Question: HTML / CSS noobie here.
Sorry if this is a very easy problem, but I don't know how to word it on Google.

This is a (very, very) rudimentary website I am making for my high school robotics team.
How do I get the sidebar to start at the top and not centered? It is a table inside of another table.
Here is the CSS for the "sidebar:"
'''
#sidebar {
height: 100%;
width: 200px;
}
'''
EDIT: Here is the HTML:
'''
<body>
<table>
<tr class="banner">
<h1>Banner goes here</h1>
<p>Nothing here is final. No, the final site will not be this ugly.</p>
</tr>
<tr>
<td>
<table class="center" id="sidebar">
<tr><td>Home</td></tr>
<tr><td>About</td></tr>
<tr><td>Sponsors</td></tr>
<tr><td>Contact Us</td></tr>
<tr><td>FTC 5969</td></tr>
<tr><td>FRC 4538</td></tr>
<tr><td>FTC 7084</td></tr>
<tr><td>Media</td></tr>
<tr><td>Events</td></tr>
</table>
</td>
<td>
(main content)
</td>
</tr>
</table>
'''
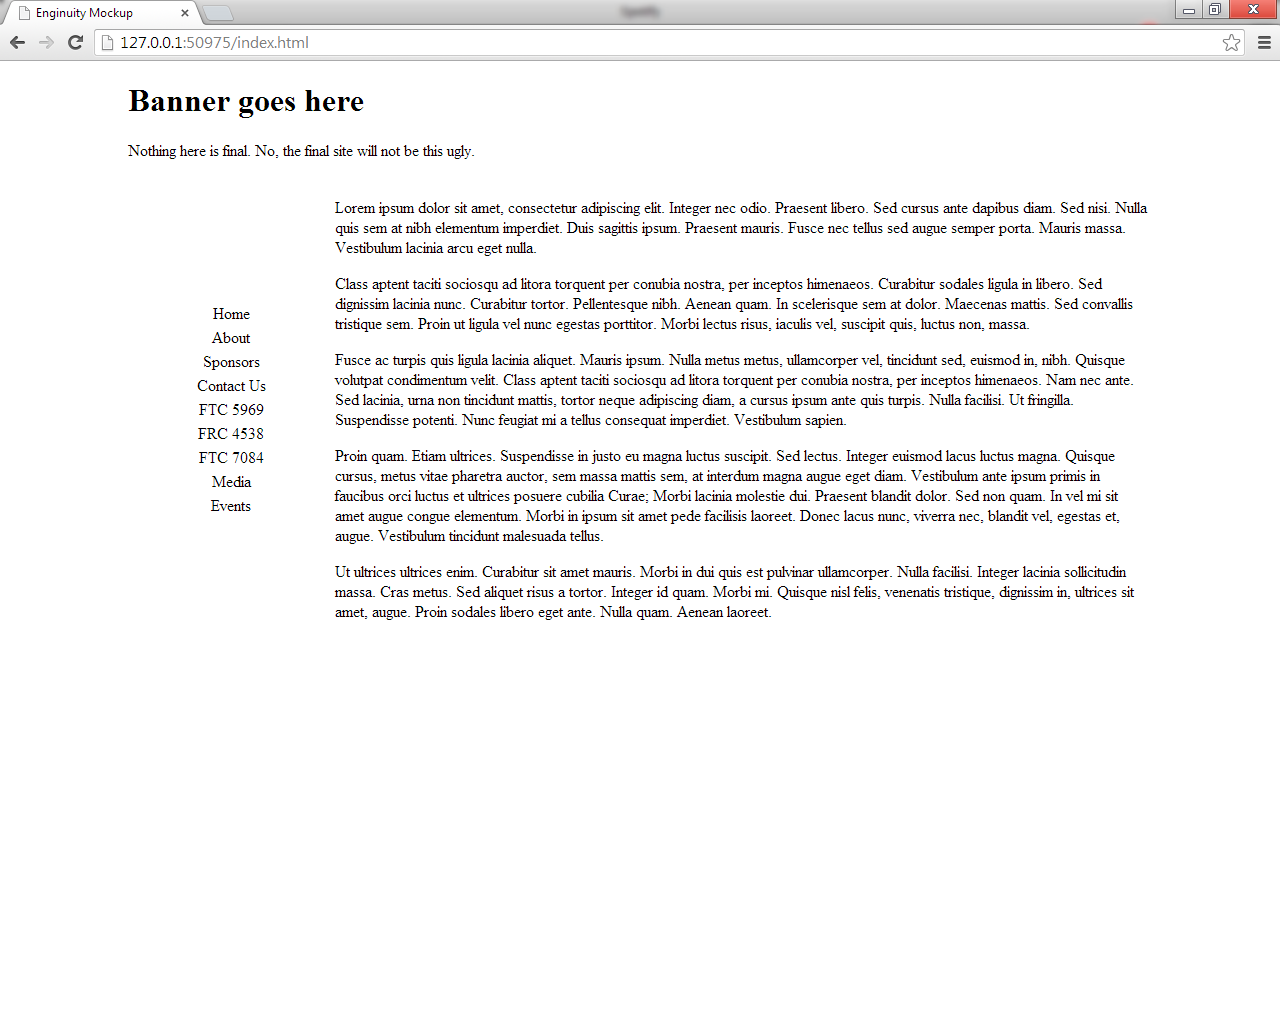
Answer: I think I've figured this out for you.
I tried this with the exact same thing on my site
'''
<td style="vertical-align:top;">
'''
Add that style attribute to the td tag surrounding your content on the left and it should whack it up to the top of the cell it's in.
The CSS alternative is this
'''
#sidebar {
height: 100%;
width: 200px;
vertical-align:top;
}
'''
or if you specifically want it just for your td tags just do
'''
#sidebar td {
vertical-align:top;
}
'''
underneath your main #sidebar entry